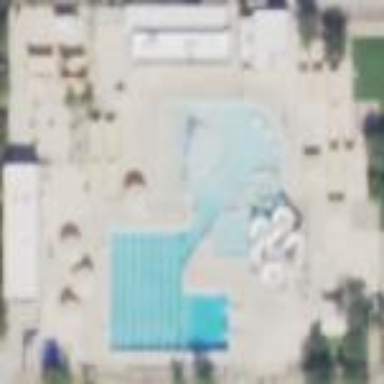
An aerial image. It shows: Sports centre focused on swimming activities.